Field crop: maize
Growth stage: 2
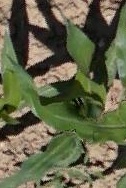
Species: maize